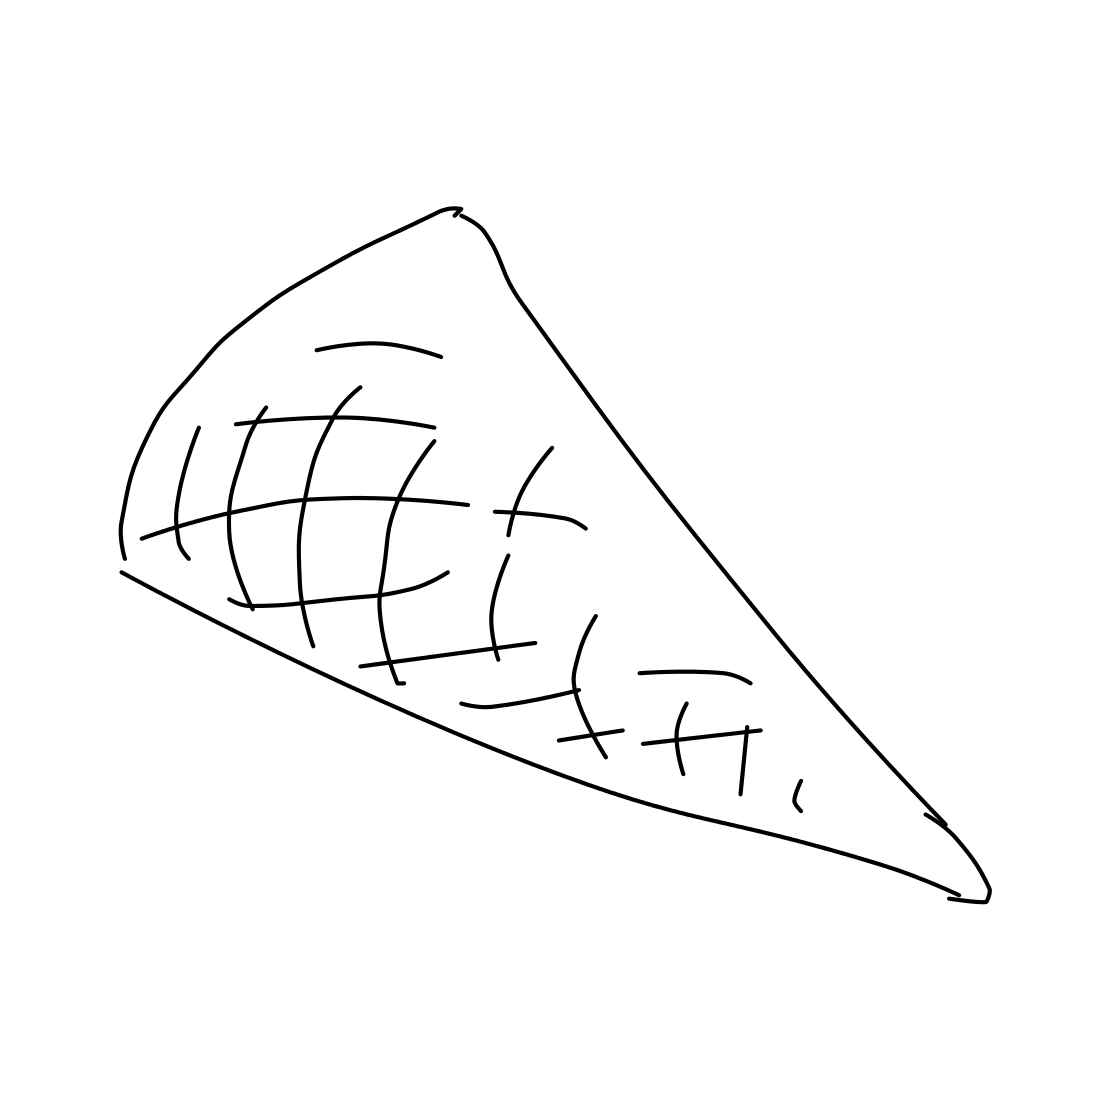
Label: ice-cream-cone